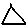
Label: tree